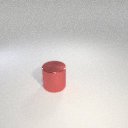
large red metal cylinder